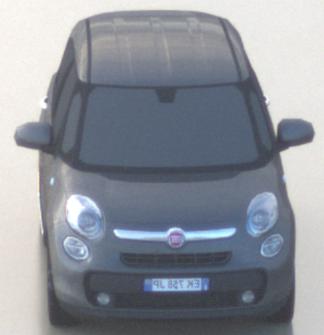
Make: Fiat
Model: 500L 1.4 16V
Detailed model: 500L (199)
Model produced from: 2012/10
Model produced until: 2017/05
Doors: 5
Color: gray
Road condition: wet road
Daytime: sunrise or sunset
Contrast: medium contrast